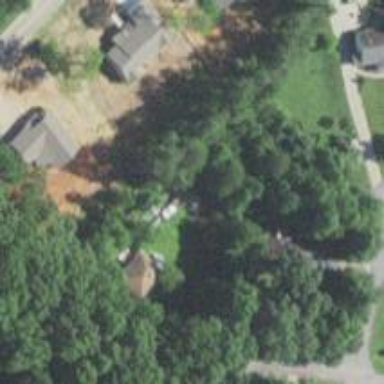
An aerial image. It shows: Driveway leading to service road.